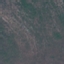
Label: HerbaceousVegetation